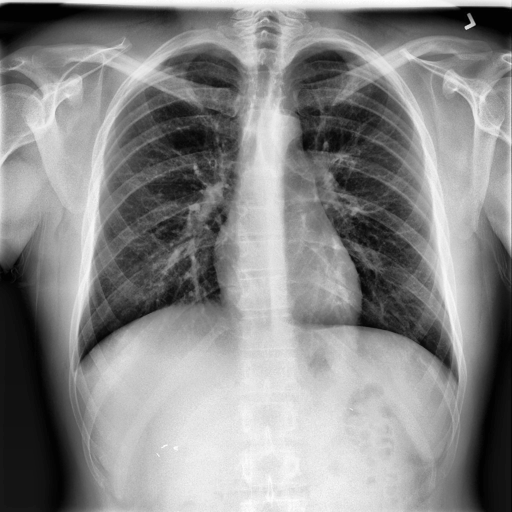
Finding: NORMAL